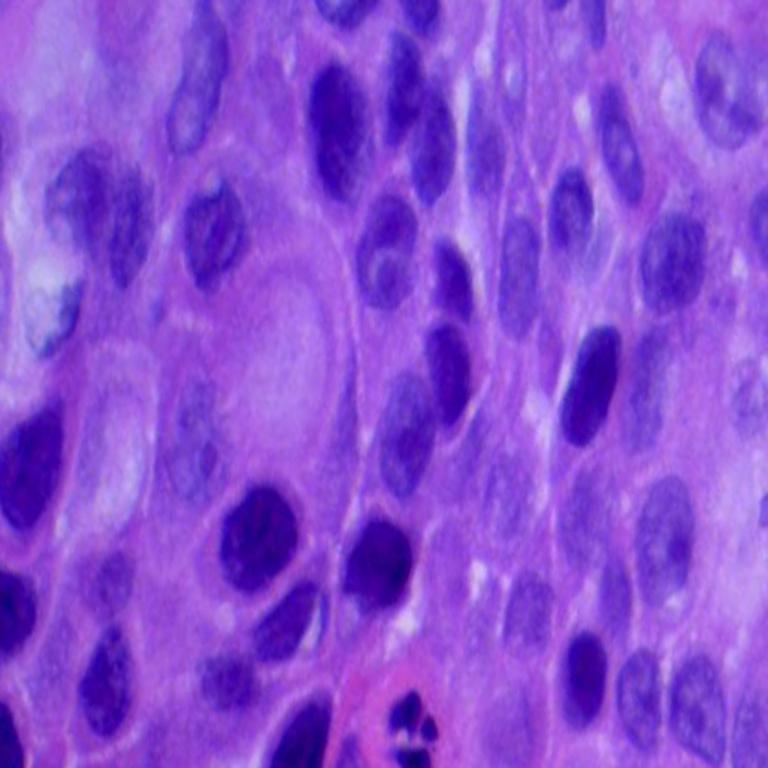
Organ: lung
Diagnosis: squamous carcinomas